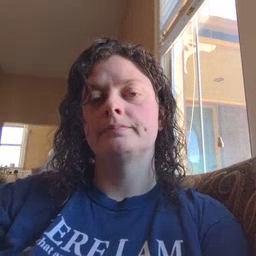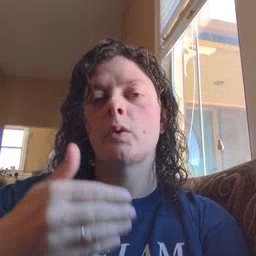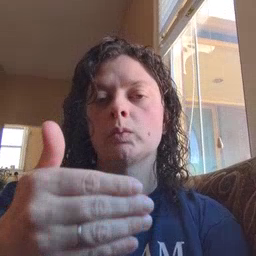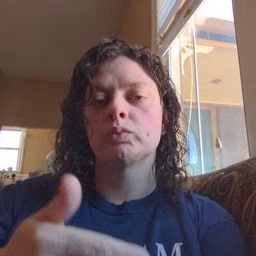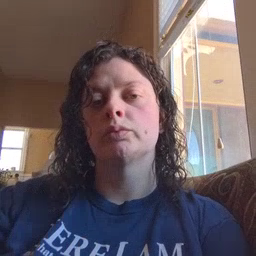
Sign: close